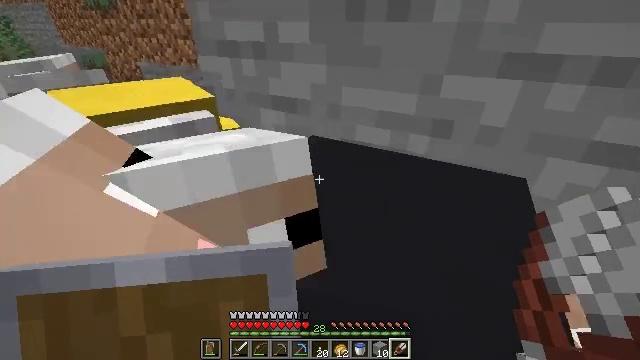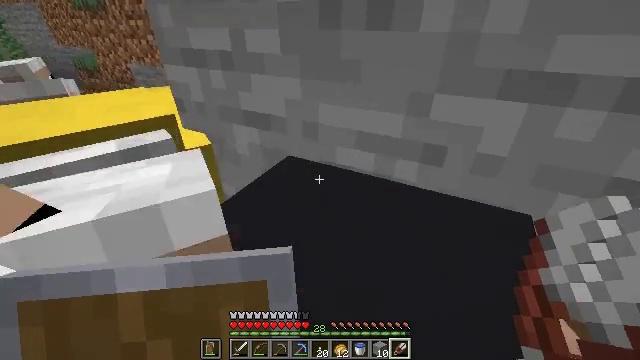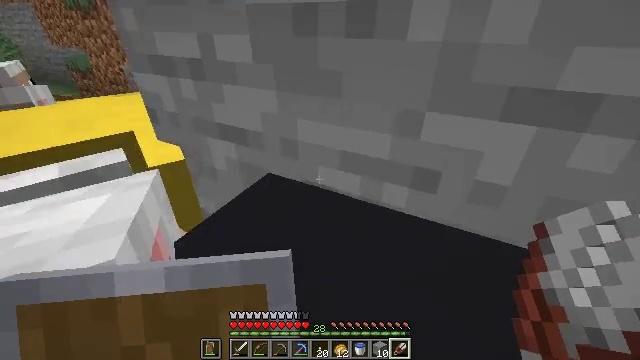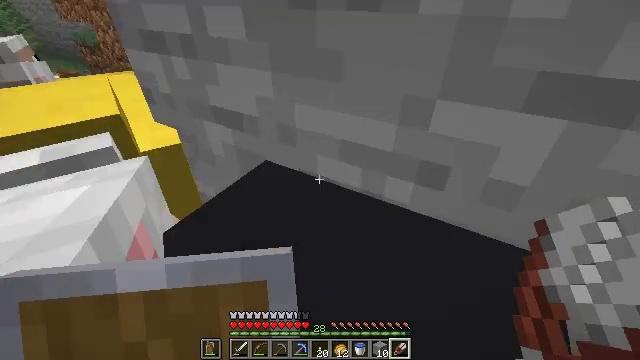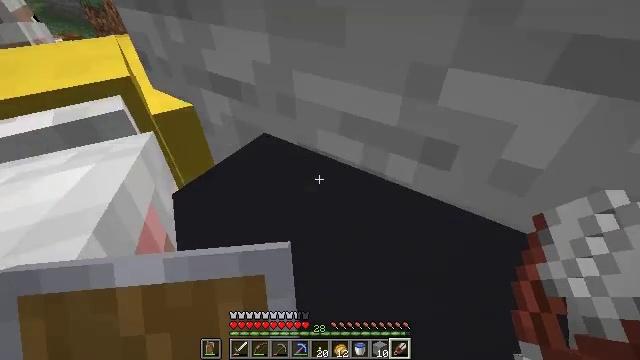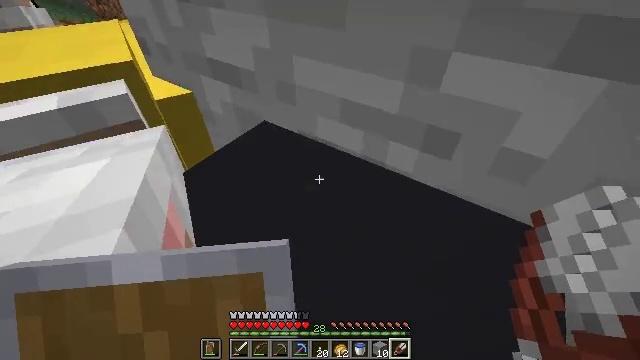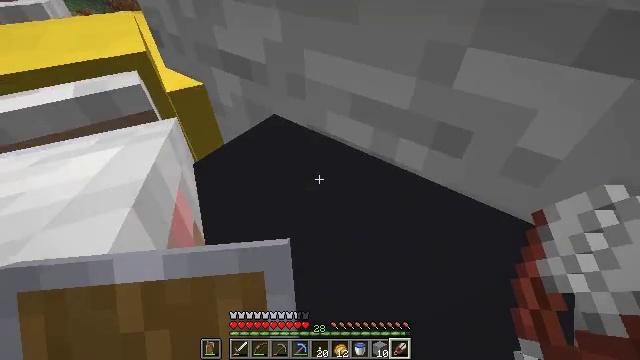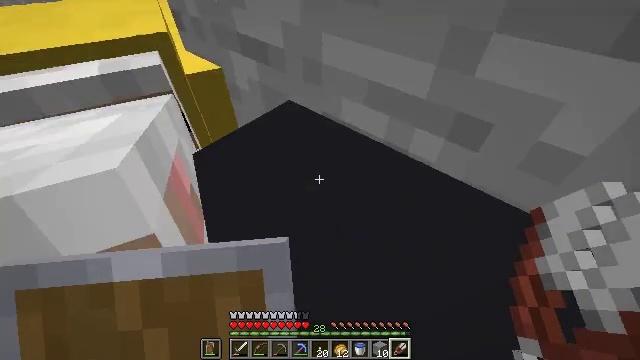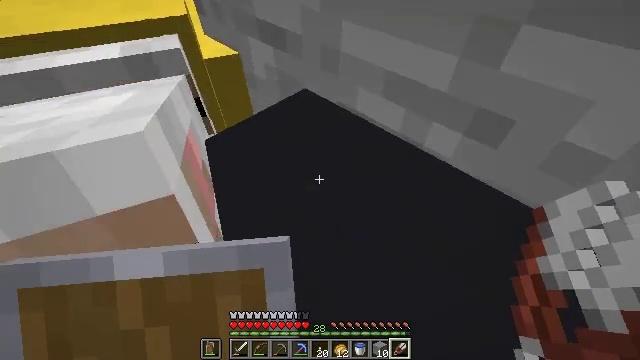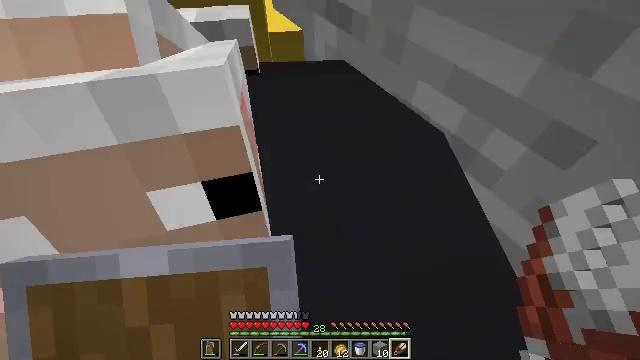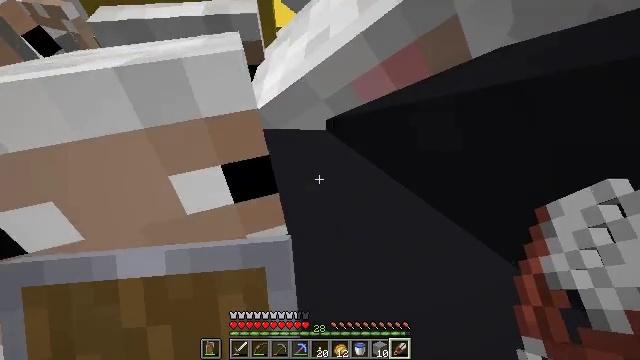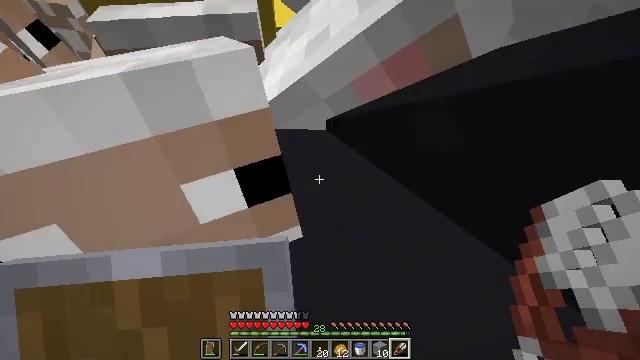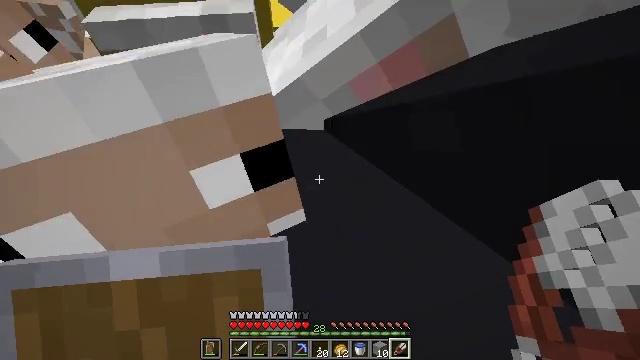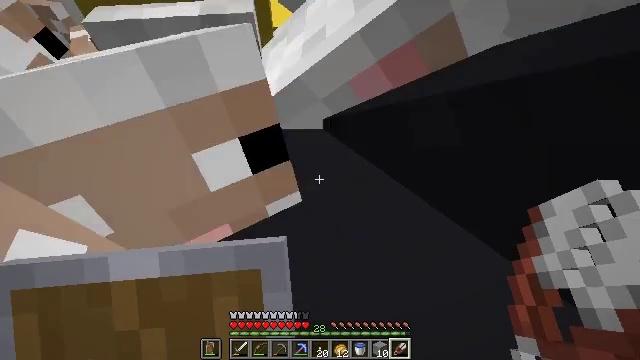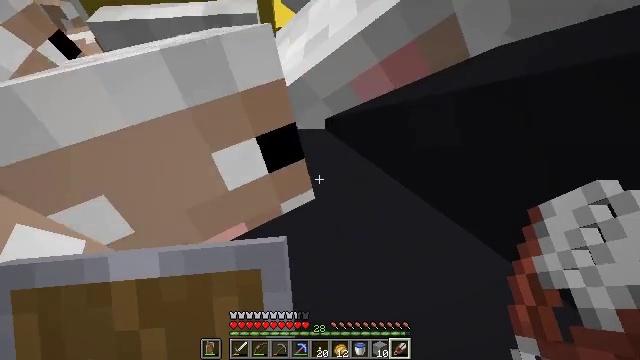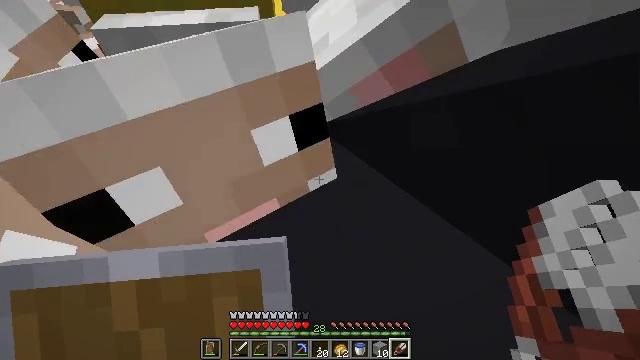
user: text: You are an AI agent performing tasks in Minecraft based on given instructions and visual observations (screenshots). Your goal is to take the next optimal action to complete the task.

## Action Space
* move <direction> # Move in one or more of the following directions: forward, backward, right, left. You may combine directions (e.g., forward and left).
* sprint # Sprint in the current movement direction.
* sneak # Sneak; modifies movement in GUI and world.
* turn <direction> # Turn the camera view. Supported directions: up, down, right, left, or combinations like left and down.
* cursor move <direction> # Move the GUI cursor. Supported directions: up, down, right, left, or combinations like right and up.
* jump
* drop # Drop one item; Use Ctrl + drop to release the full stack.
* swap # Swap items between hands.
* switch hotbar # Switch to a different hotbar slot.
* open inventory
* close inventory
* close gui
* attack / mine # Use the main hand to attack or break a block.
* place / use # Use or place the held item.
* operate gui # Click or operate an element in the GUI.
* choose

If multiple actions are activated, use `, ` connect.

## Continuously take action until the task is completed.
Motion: motion action
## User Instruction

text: Break the mature wheat plants.
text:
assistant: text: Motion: move forward and move right, use / place
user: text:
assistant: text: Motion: move forward and move right, use / place
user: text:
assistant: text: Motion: turn left and down, use / place
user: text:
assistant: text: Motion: turn left and down, use / place
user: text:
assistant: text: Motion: turn down, use / place
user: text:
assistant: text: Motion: turn left and down
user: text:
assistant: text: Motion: turn left and down, use / place
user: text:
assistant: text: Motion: turn left and down, use / place
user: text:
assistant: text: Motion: turn left and down
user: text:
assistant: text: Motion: turn left, use / place
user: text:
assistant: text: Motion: use / place
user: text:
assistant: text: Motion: no_op
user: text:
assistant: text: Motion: use / place
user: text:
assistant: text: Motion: use / place
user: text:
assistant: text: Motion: turn up
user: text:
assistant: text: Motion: turn up, use / place
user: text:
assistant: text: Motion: use / place
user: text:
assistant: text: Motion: turn left and up, use / place
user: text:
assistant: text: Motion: turn left and up
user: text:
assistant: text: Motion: move left, turn left and up, use / place
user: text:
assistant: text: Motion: move left, turn left and up, use / place
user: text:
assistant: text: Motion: move forward and move left, turn right and up
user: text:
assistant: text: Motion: move forward and move left, use / place
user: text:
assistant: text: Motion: move forward and move left, turn right, use / place
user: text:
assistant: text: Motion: move forward and move left, turn right, use / place
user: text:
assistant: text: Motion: move forward, turn right, use / place
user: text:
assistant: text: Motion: move forward and move left, turn right and down
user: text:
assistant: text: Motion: move forward and move left, use / place
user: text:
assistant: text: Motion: move forward and move left, use / place
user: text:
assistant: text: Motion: move forward and move left, turn right